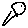
Label: bird